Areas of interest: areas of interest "No. 2 Beizongbu Hutong, Dongcheng District"
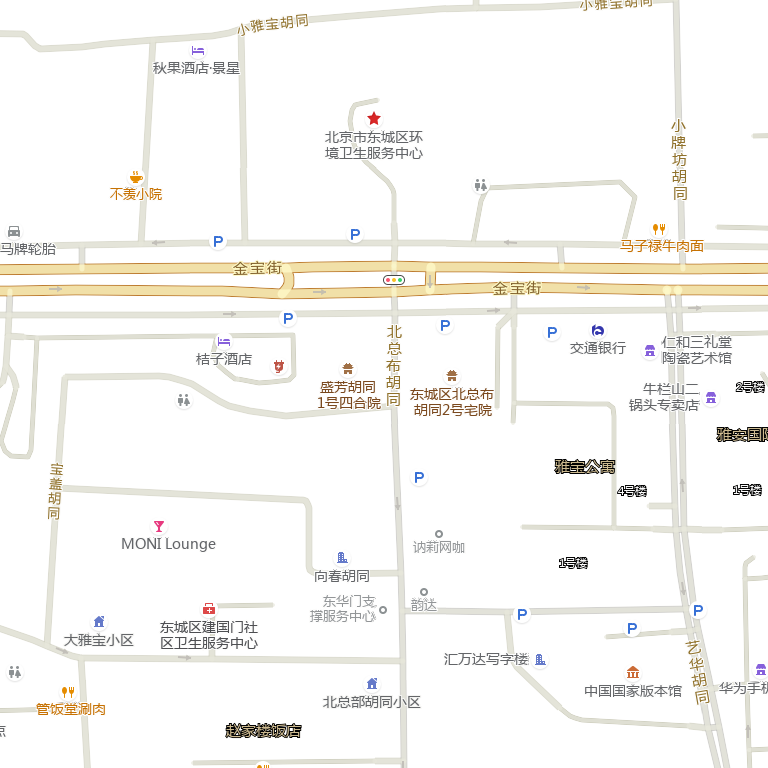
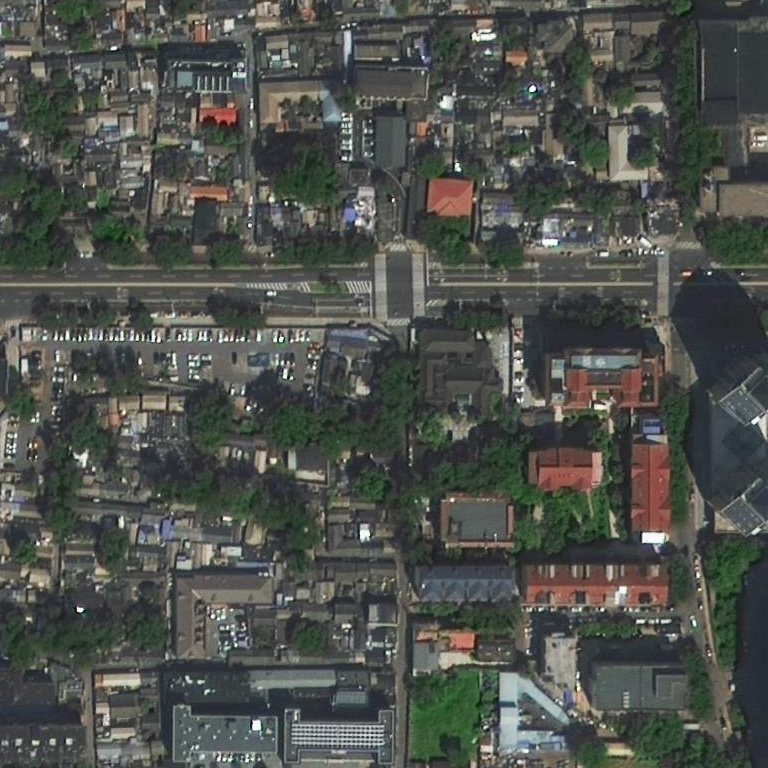